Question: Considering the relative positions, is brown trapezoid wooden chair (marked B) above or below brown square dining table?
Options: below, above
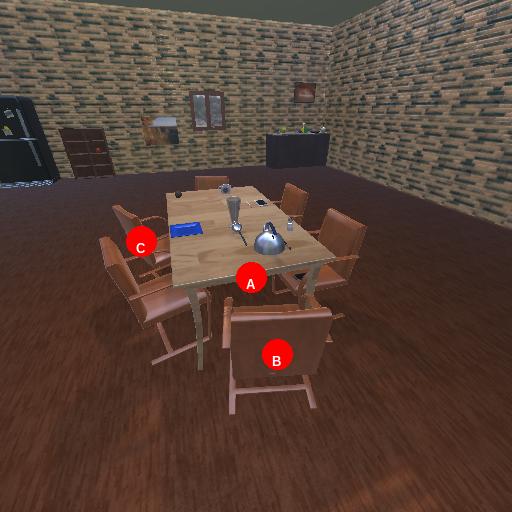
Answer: below